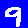
Digit: 9